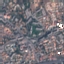
Land use / land cover: Residential